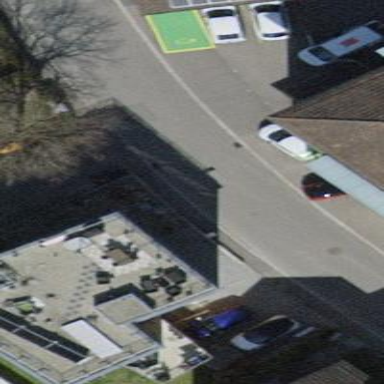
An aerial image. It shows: Apartments building with tiled roof.